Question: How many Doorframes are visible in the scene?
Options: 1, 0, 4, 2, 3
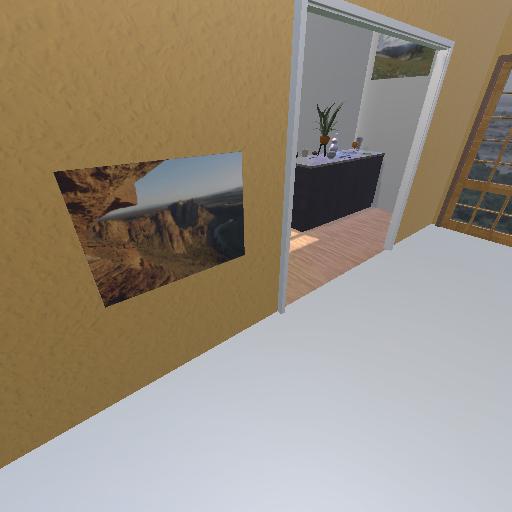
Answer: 1